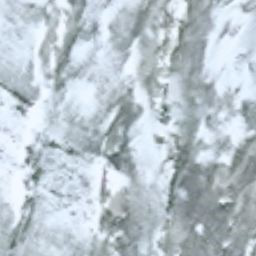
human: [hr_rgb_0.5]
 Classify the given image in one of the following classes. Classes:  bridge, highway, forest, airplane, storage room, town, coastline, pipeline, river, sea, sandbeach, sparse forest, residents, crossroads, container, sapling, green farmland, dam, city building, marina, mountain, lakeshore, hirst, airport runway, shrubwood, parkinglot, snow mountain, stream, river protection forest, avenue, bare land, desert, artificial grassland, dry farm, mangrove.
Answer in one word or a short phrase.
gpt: snow mountain